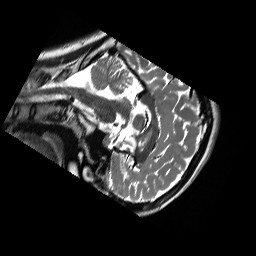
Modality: T2w
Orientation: sagittal
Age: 18
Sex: female
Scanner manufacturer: siemens
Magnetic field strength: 3 T
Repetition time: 13.52 s
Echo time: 0.088 s